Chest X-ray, PA view. Patient: 57 years old, sex F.
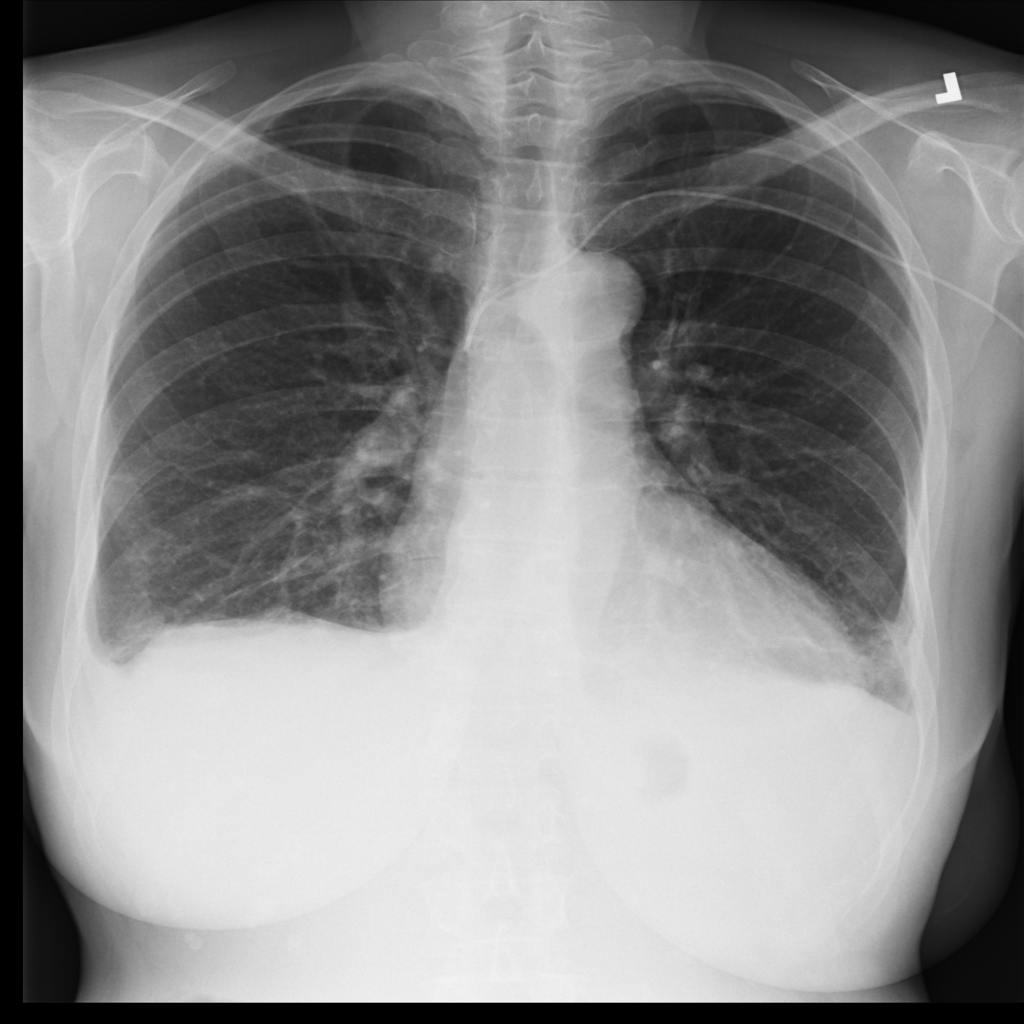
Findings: No Finding